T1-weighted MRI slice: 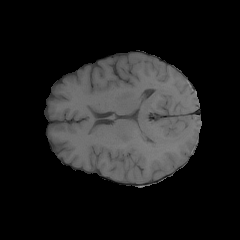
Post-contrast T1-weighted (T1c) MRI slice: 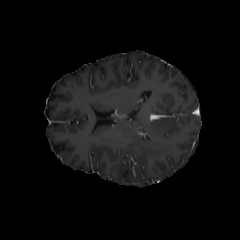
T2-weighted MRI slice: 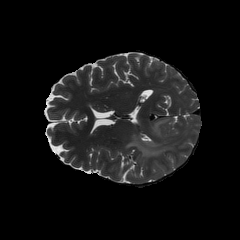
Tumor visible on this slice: yes